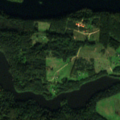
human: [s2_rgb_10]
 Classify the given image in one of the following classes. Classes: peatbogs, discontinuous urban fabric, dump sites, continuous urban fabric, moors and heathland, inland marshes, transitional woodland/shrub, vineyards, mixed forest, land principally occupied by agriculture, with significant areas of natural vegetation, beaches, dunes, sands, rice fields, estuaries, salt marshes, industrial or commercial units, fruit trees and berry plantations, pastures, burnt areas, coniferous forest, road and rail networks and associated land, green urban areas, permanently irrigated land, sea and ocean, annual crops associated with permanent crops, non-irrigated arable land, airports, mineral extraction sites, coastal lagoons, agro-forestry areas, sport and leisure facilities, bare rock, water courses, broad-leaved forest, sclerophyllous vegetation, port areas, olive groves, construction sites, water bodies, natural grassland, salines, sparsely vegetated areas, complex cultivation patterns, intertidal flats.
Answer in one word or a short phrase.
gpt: non-irrigated arable land, land principally occupied by agriculture, with significant areas of natural vegetation, broad-leaved forest, coniferous forest, mixed forest, water bodies